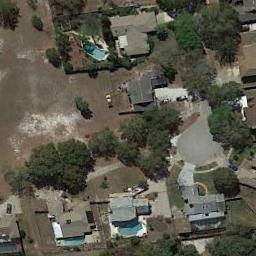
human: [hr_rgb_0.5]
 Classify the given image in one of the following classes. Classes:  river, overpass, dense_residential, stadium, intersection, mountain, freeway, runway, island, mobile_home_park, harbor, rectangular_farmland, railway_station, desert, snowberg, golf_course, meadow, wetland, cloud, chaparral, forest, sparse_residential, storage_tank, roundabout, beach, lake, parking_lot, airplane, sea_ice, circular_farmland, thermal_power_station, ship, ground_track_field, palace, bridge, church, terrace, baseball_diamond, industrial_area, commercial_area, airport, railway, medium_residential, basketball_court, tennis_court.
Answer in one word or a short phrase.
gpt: medium_residential